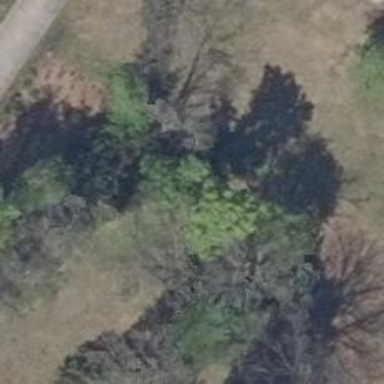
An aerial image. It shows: Forest with mixed types of leaves.